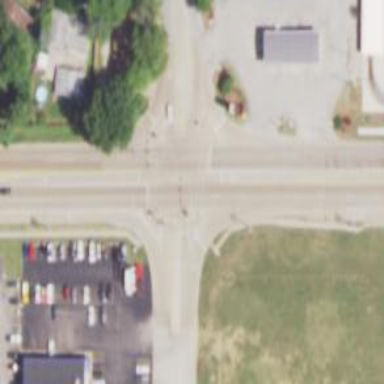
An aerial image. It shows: Crossing with marked lines on the road.